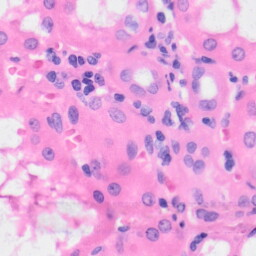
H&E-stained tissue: Kidney